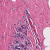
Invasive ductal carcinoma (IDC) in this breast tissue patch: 0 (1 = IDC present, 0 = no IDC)